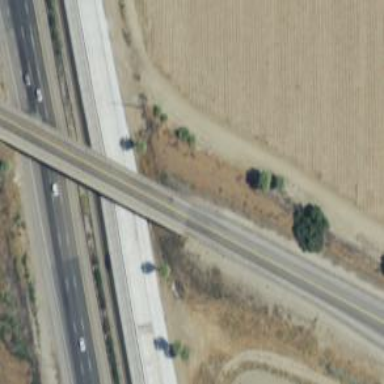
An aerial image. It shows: Secondary road crossing viaduct bridge.